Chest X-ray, PA view. Patient: 55 years old, sex F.
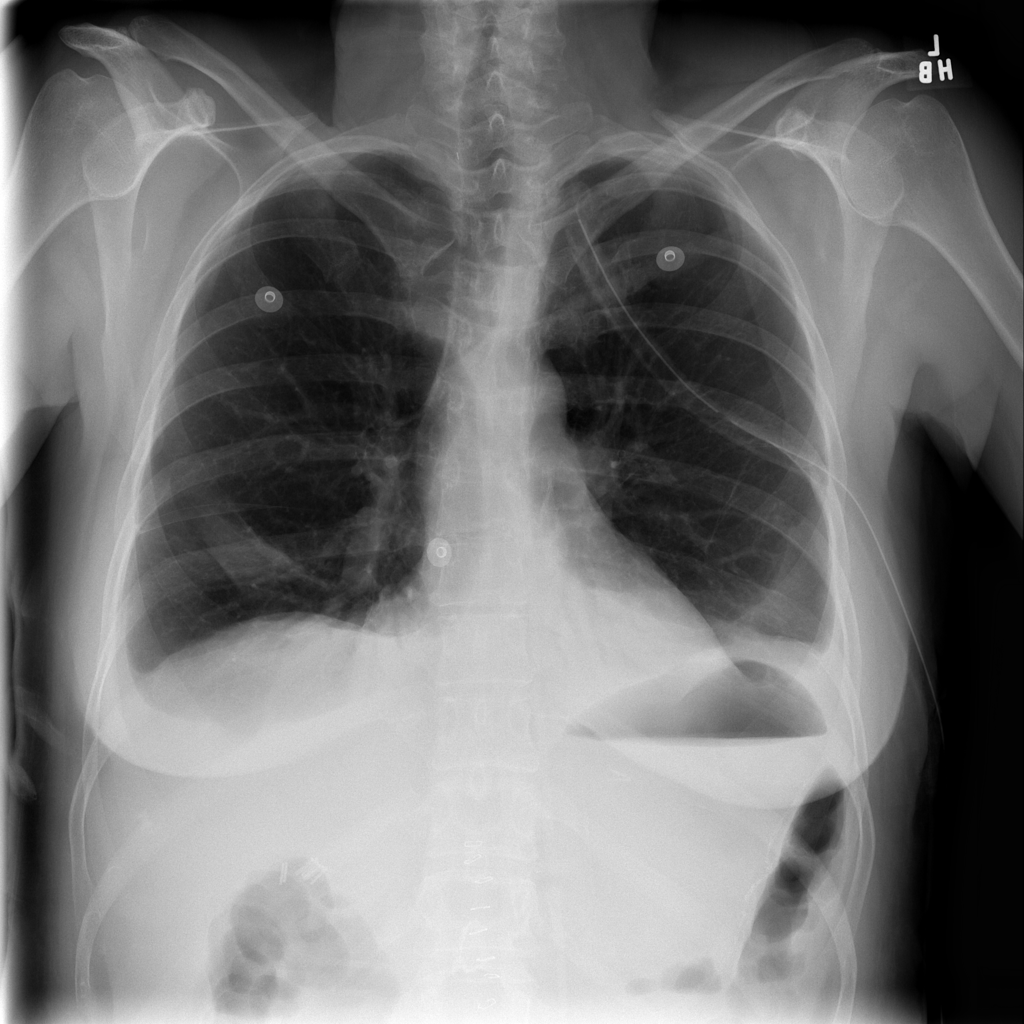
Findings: Atelectasis, Effusion